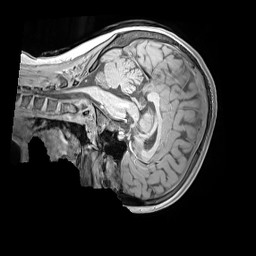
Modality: MP2RAGE
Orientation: sagittal
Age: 10
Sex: female
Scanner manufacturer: siemens
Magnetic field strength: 3 T
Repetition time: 4 s
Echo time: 0.00303 s